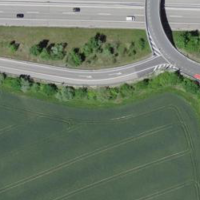
EUNIS habitat code: 57
Species observed at this site:
Chorthippus biguttulus
Gryllus campestris